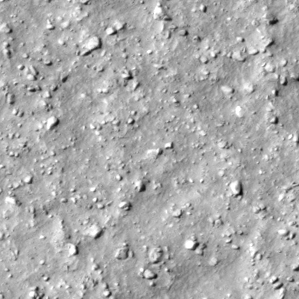
Label: non_frost